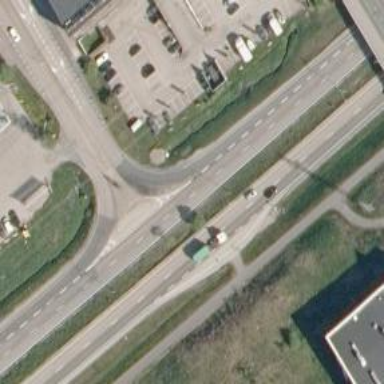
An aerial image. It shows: Motorway junction.